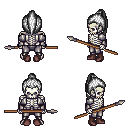
a pixel art fantasy rpg character, male body template, skeleton, steel arm armor, metal pants, white long topknot hairstyle, maroon shoes, spear, four views (front, back, left, right), 2x2 character sprite sheet, small pixel art, hard edges, no anti-aliasing